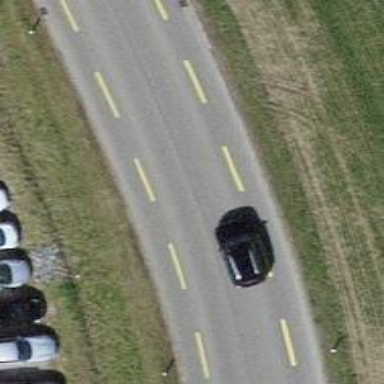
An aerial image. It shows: Secondary road with asphalt surface and lanes for cycling in both directions.